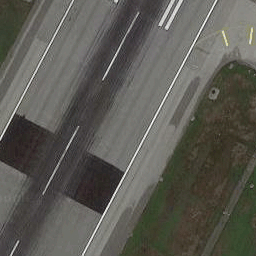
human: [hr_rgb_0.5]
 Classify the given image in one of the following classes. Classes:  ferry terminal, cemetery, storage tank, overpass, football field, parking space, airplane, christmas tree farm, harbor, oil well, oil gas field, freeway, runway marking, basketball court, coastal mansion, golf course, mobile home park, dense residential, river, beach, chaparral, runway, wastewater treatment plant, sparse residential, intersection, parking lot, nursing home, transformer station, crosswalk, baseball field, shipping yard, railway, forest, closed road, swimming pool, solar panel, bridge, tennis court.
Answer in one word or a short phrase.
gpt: runway